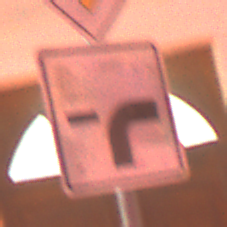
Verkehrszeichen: VerlaufVorfahrtsstrasse9
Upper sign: Vorfahrtsstrasse
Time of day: Night
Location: Outdoor (Urban)
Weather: Overcast
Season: Winter
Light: Artificial